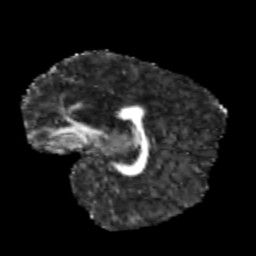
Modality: FA
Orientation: sagittal
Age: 12
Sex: female
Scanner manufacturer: siemens
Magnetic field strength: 3 T
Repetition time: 3.8 s
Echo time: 0.07 s